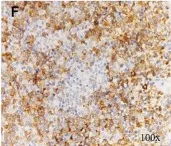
CD 4.
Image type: pathology (immunostaining)